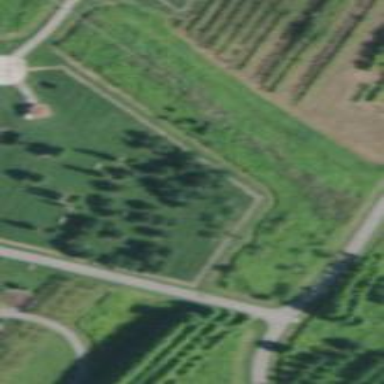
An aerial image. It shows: Dog park enclosed by chain-link fence.